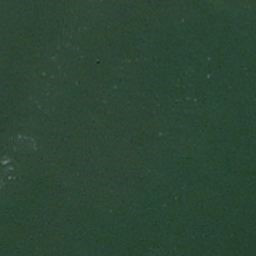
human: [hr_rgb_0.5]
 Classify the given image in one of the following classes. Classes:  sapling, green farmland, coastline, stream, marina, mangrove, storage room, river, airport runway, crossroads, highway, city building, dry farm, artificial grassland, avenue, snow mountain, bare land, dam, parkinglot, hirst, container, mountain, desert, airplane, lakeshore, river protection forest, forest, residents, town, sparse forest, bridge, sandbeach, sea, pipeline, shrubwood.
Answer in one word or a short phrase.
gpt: sea